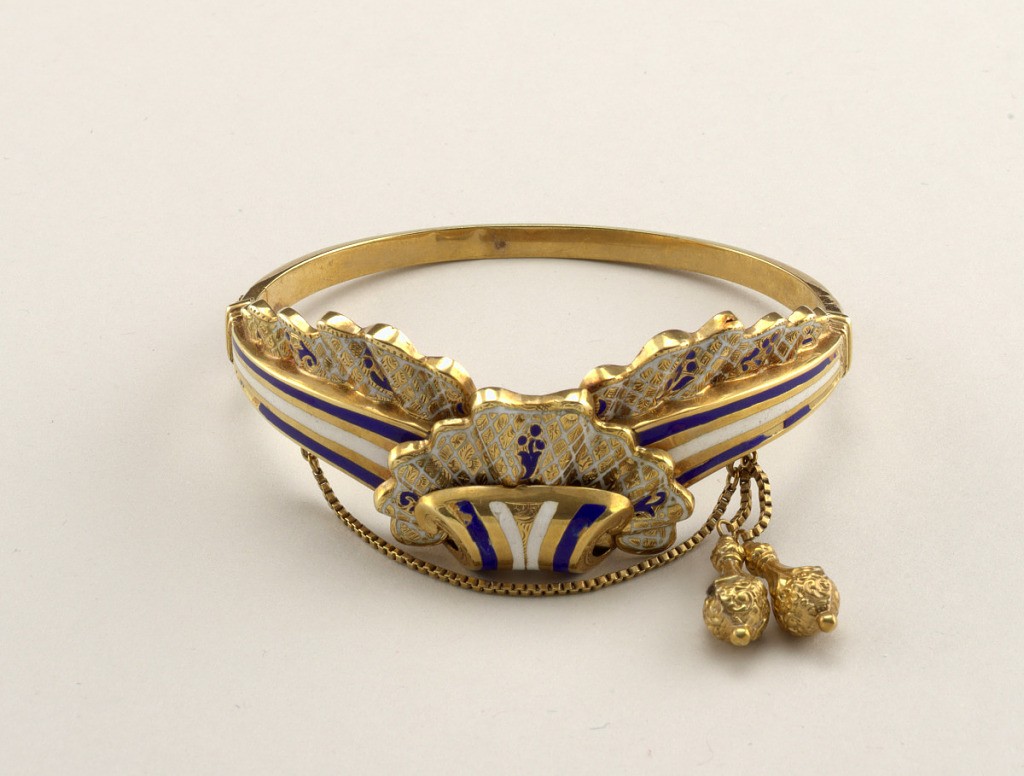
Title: Bracelet
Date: mid-19th century
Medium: Gold, enamel
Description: Hinged bracelet with clasp; design of scroll and lace frills; fine chain with two gold pendants.